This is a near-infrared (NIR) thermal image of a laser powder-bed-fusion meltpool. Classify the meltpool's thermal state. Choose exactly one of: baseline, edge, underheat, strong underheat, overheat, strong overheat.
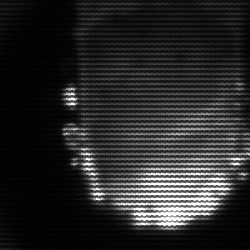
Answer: baseline